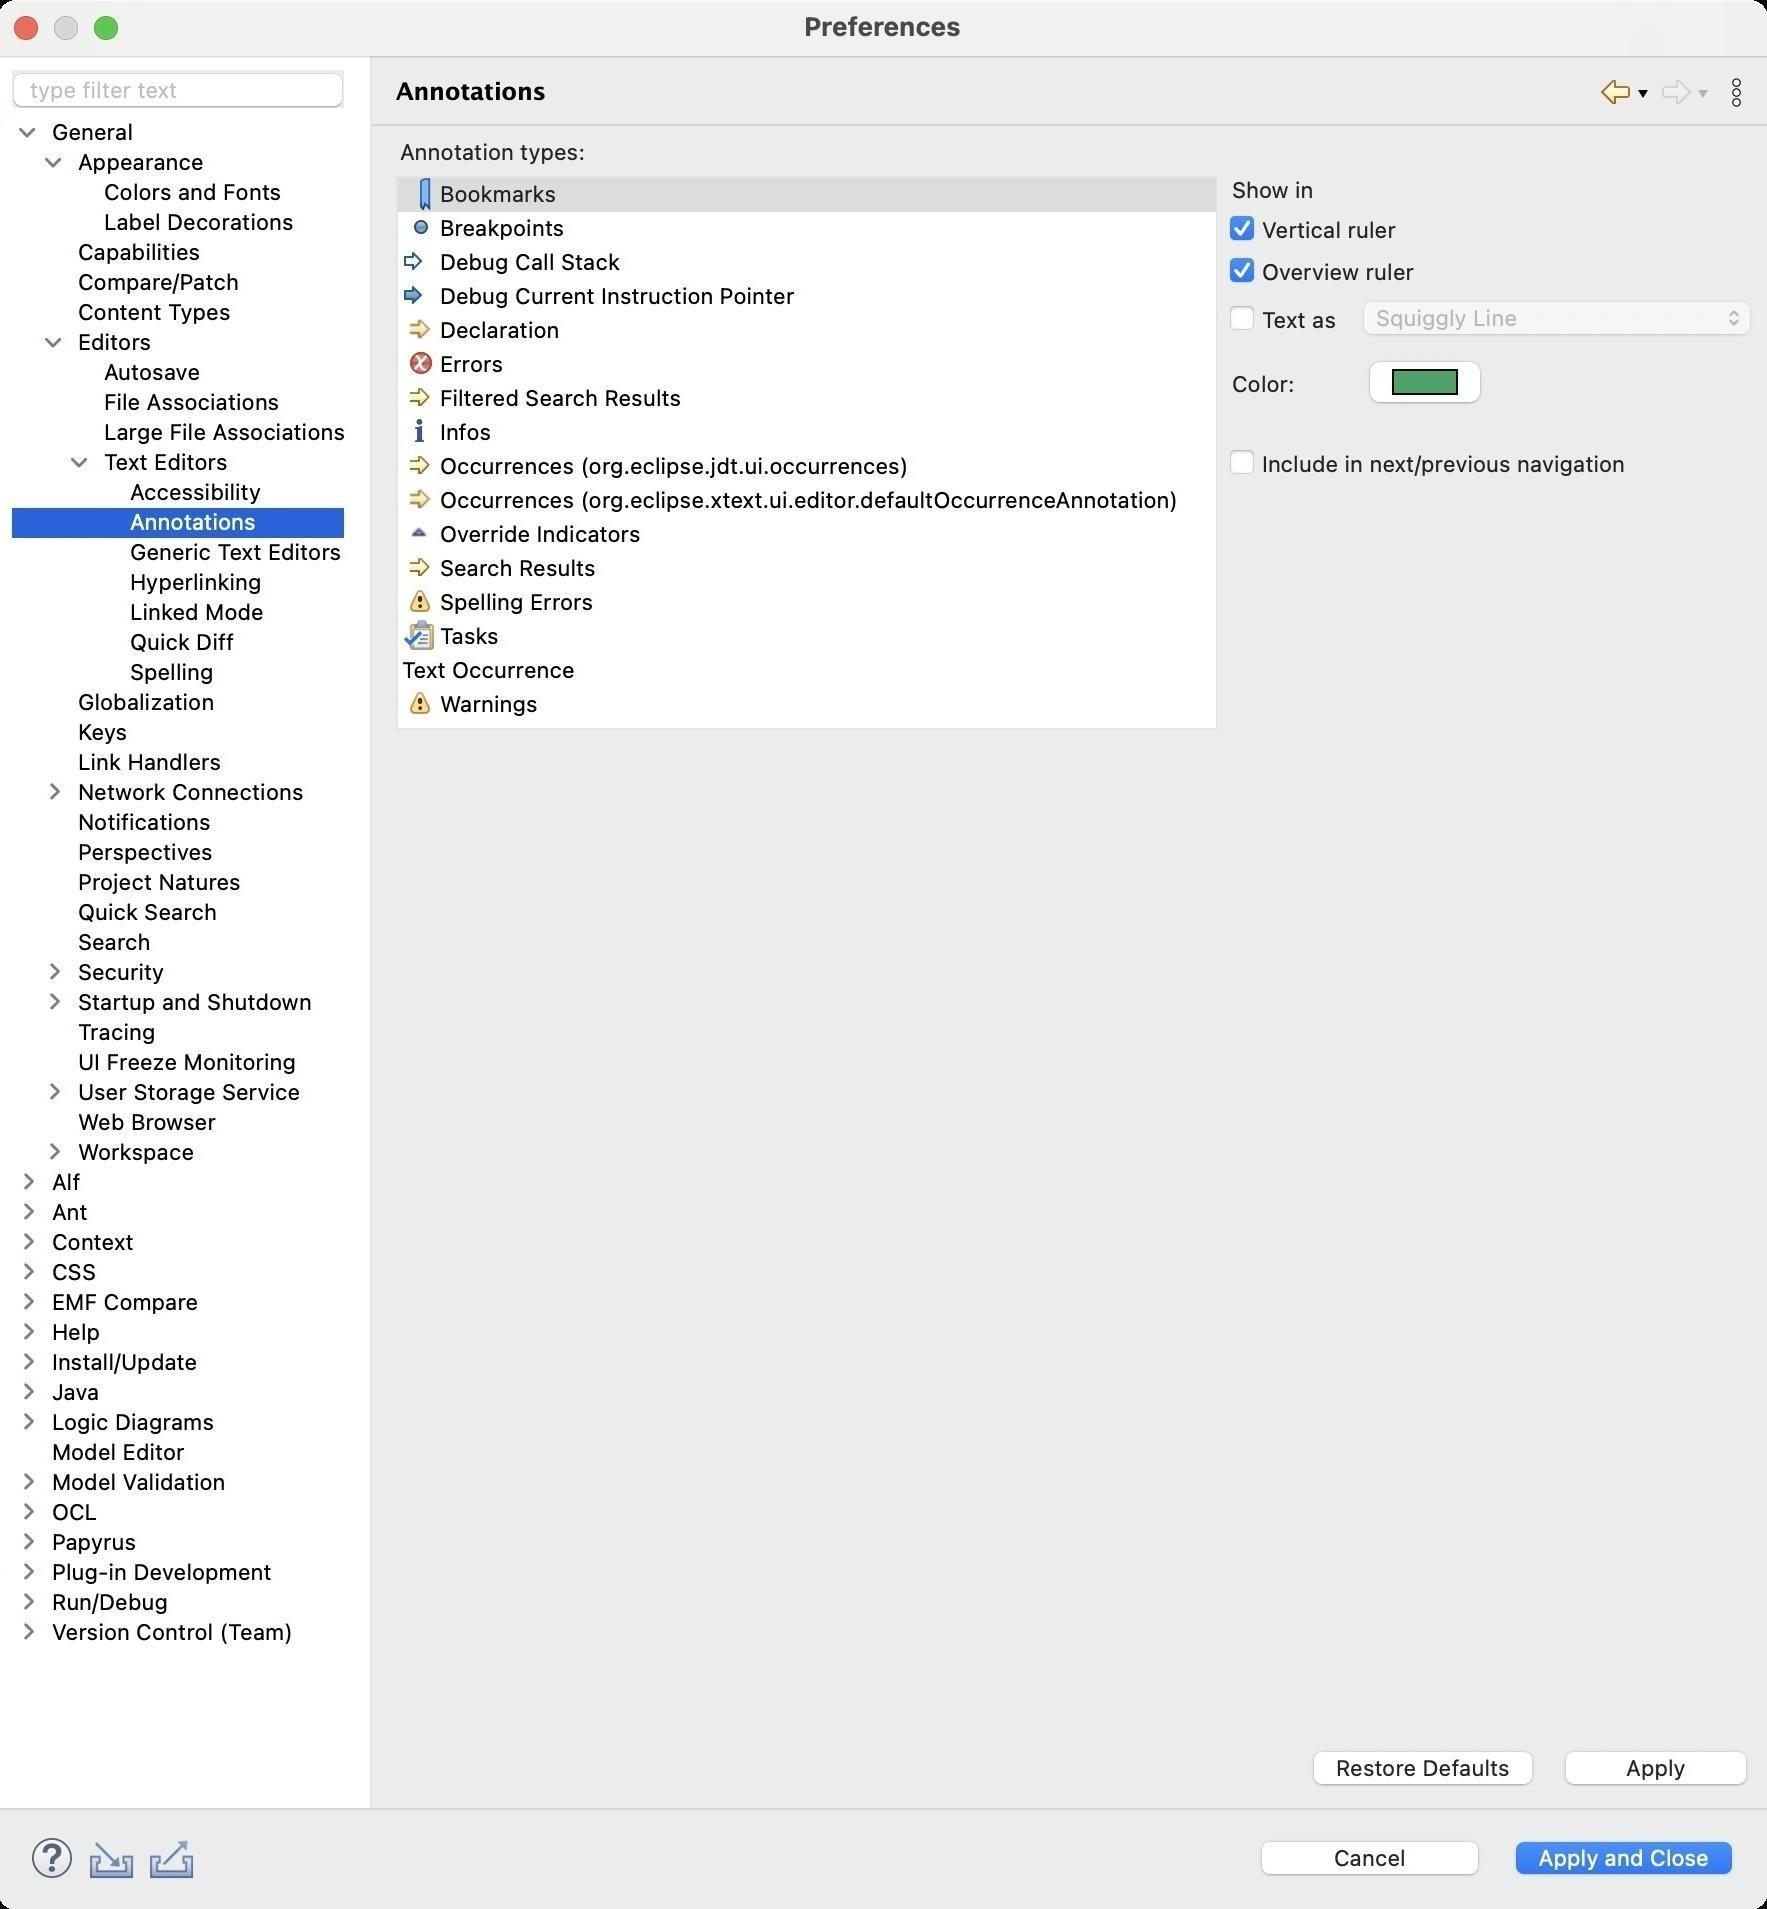
Accessibility tree:
{"name": "Preferences", "role": "AXWindow", "description": null, "role_description": "standard window", "value": null, "position": "480.00;95.00", "size": "885;955", "children": [{"name": "Apply_and_Close", "role": "AXButton", "description": null, "role_description": "button", "value": null, "position": "753.00;917.00", "size": "120;27", "children": []}, {"name": "Cancel", "role": "AXButton", "description": null, "role_description": "button", "value": null, "position": "626.00;917.00", "size": "120;27", "children": []}, {"name": null, "role": "AXToolbar", "description": null, "role_description": "toolbar", "value": null, "position": "12.00;915.00", "size": "90;30", "children": [{"name": "Help", "role": "AXCheckBox", "description": null, "role_description": "checkbox", "value": 0, "position": "12.00;915.00", "size": "30;30", "children": []}, {"name": "Import", "role": "AXButton", "description": null, "role_description": "button", "value": null, "position": "42.00;915.00", "size": "30;30", "children": []}, {"name": "Export", "role": "AXButton", "description": null, "role_description": "button", "value": null, "position": "72.00;915.00", "size": "30;30", "children": []}]}, {"name": null, "role": "AXScrollArea", "description": null, "role_description": "scroll area", "value": null, "position": "199.00;69.00", "size": "681;830", "children": [{"name": "Apply", "role": "AXButton", "description": null, "role_description": "button", "value": null, "position": "778.00;872.00", "size": "102;27", "children": []}, {"name": "Restore_Defaults", "role": "AXButton", "description": null, "role_description": "button", "value": null, "position": "652.00;872.00", "size": "121;27", "children": []}, {"name": "Include_in_next/previous_navigation", "role": "AXCheckBox", "description": null, "role_description": "checkbox", "value": 0, "position": "615.00;224.00", "size": "203;16", "children": []}, {"name": null, "role": "AXStaticText", "description": null, "role_description": "text", "value": "", "position": "615.00;213.00", "size": "265;6", "children": []}, {"name": "Color_Selector", "role": "AXButton", "description": null, "role_description": "button", "value": null, "position": "679.00;176.00", "size": "69;32", "children": []}, {"name": null, "role": "AXStaticText", "description": null, "role_description": "text", "value": "Color:", "position": "615.00;185.00", "size": "36;14", "children": []}, {"name": null, "role": "AXPopUpButton", "description": null, "role_description": "pop up button", "value": "Squiggly Line", "position": "679.00;149.00", "size": "201;22", "children": []}, {"name": "Text_as", "role": "AXCheckBox", "description": null, "role_description": "checkbox", "value": 0, "position": "615.00;152.00", "size": "59;16", "children": []}, {"name": "Overview_ruler", "role": "AXCheckBox", "description": null, "role_description": "checkbox", "value": 1, "position": "615.00;128.00", "size": "98;16", "children": []}, {"name": "Vertical_ruler", "role": "AXCheckBox", "description": null, "role_description": "checkbox", "value": 1, "position": "615.00;107.00", "size": "89;16", "children": []}, {"name": null, "role": "AXStaticText", "description": null, "role_description": "text", "value": "Show in", "position": "615.00;88.00", "size": "45;14", "children": []}, {"name": null, "role": "AXScrollArea", "description": null, "role_description": "scroll area", "value": null, "position": "199.00;88.00", "size": "411;277", "children": [{"name": null, "role": "AXTable", "description": null, "role_description": "table", "value": null, "position": "200.00;89.00", "size": "409;289", "children": [{"name": null, "role": "AXRow", "description": null, "role_description": "table row", "value": null, "position": "200.00;89.00", "size": "409;17", "children": [{"name": null, "role": "AXStaticText", "description": null, "role_description": "text", "value": "Bookmarks", "position": "200.00;89.00", "size": "393;16", "children": []}]}, {"name": null, "role": "AXRow", "description": null, "role_description": "table row", "value": null, "position": "200.00;106.00", "size": "409;17", "children": [{"name": null, "role": "AXStaticText", "description": null, "role_description": "text", "value": "Breakpoints", "position": "200.00;106.00", "size": "393;16", "children": []}]}, {"name": null, "role": "AXRow", "description": null, "role_description": "table row", "value": null, "position": "200.00;123.00", "size": "409;17", "children": [{"name": null, "role": "AXStaticText", "description": null, "role_description": "text", "value": "Debug Call Stack", "position": "200.00;123.00", "size": "393;16", "children": []}]}, {"name": null, "role": "AXRow", "description": null, "role_description": "table row", "value": null, "position": "200.00;140.00", "size": "409;17", "children": [{"name": null, "role": "AXStaticText", "description": null, "role_description": "text", "value": "Debug Current Instruction Pointer", "position": "200.00;140.00", "size": "393;16", "children": []}]}, {"name": null, "role": "AXRow", "description": null, "role_description": "table row", "value": null, "position": "200.00;157.00", "size": "409;17", "children": [{"name": null, "role": "AXStaticText", "description": null, "role_description": "text", "value": "Declaration", "position": "200.00;157.00", "size": "393;16", "children": []}]}, {"name": null, "role": "AXRow", "description": null, "role_description": "table row", "value": null, "position": "200.00;174.00", "size": "409;17", "children": [{"name": null, "role": "AXStaticText", "description": null, "role_description": "text", "value": "Errors", "position": "200.00;174.00", "size": "393;16", "children": []}]}, {"name": null, "role": "AXRow", "description": null, "role_description": "table row", "value": null, "position": "200.00;191.00", "size": "409;17", "children": [{"name": null, "role": "AXStaticText", "description": null, "role_description": "text", "value": "Filtered Search Results", "position": "200.00;191.00", "size": "393;16", "children": []}]}, {"name": null, "role": "AXRow", "description": null, "role_description": "table row", "value": null, "position": "200.00;208.00", "size": "409;17", "children": [{"name": null, "role": "AXStaticText", "description": null, "role_description": "text", "value": "Infos", "position": "200.00;208.00", "size": "393;16", "children": []}]}, {"name": null, "role": "AXRow", "description": null, "role_description": "table row", "value": null, "position": "200.00;225.00", "size": "409;17", "children": [{"name": null, "role": "AXStaticText", "description": null, "role_description": "text", "value": "Occurrences (org.eclipse.jdt.ui.occurrences)", "position": "200.00;225.00", "size": "393;16", "children": []}]}, {"name": null, "role": "AXRow", "description": null, "role_description": "table row", "value": null, "position": "200.00;242.00", "size": "409;17", "children": [{"name": null, "role": "AXStaticText", "description": null, "role_description": "text", "value": "Occurrences (org.eclipse.xtext.ui.editor.defaultOccurrenceAnnotation)", "position": "200.00;242.00", "size": "393;16", "children": []}]}, {"name": null, "role": "AXRow", "description": null, "role_description": "table row", "value": null, "position": "200.00;259.00", "size": "409;17", "children": [{"name": null, "role": "AXStaticText", "description": null, "role_description": "text", "value": "Override Indicators", "position": "200.00;259.00", "size": "393;16", "children": []}]}, {"name": null, "role": "AXRow", "description": null, "role_description": "table row", "value": null, "position": "200.00;276.00", "size": "409;17", "children": [{"name": null, "role": "AXStaticText", "description": null, "role_description": "text", "value": "Search Results", "position": "200.00;276.00", "size": "393;16", "children": []}]}, {"name": null, "role": "AXRow", "description": null, "role_description": "table row", "value": null, "position": "200.00;293.00", "size": "409;17", "children": [{"name": null, "role": "AXStaticText", "description": null, "role_description": "text", "value": "Spelling Errors", "position": "200.00;293.00", "size": "393;16", "children": []}]}, {"name": null, "role": "AXRow", "description": null, "role_description": "table row", "value": null, "position": "200.00;310.00", "size": "409;17", "children": [{"name": null, "role": "AXStaticText", "description": null, "role_description": "text", "value": "Tasks", "position": "200.00;310.00", "size": "393;16", "children": []}]}, {"name": null, "role": "AXRow", "description": null, "role_description": "table row", "value": null, "position": "200.00;327.00", "size": "409;17", "children": [{"name": null, "role": "AXStaticText", "description": null, "role_description": "text", "value": "Text Occurrence", "position": "200.00;327.00", "size": "393;16", "children": []}]}, {"name": null, "role": "AXRow", "description": null, "role_description": "table row", "value": null, "position": "200.00;344.00", "size": "409;17", "children": [{"name": null, "role": "AXStaticText", "description": null, "role_description": "text", "value": "Warnings", "position": "200.00;344.00", "size": "393;16", "children": []}]}, {"name": null, "role": "AXRow", "description": null, "role_description": "table row", "value": null, "position": "200.00;361.00", "size": "409;17", "children": [{"name": null, "role": "AXStaticText", "description": null, "role_description": "text", "value": "Write Occurrences", "position": "200.00;361.00", "size": "393;16", "children": []}]}, {"name": null, "role": "AXColumn", "description": null, "role_description": "column", "value": null, "position": "200.00;89.00", "size": "394;289", "children": []}]}, {"name": null, "role": "AXScrollBar", "description": null, "role_description": "scroll bar", "value": 0.0, "position": "593.00;89.00", "size": "16;275", "children": [{"name": null, "role": "AXValueIndicator", "description": null, "role_description": "value indicator", "value": 0.0, "position": "597.00;90.00", "size": "12;260", "children": []}, {"name": null, "role": "AXButton", "description": null, "role_description": "increment arrow button", "value": null, "position": "593.00;89.00", "size": "0;0", "children": []}, {"name": null, "role": "AXButton", "description": null, "role_description": "decrement arrow button", "value": null, "position": "593.00;89.00", "size": "0;0", "children": []}, {"name": null, "role": "AXButton", "description": null, "role_description": "increment page button", "value": null, "position": "597.00;350.00", "size": "12;14", "children": []}, {"name": null, "role": "AXButton", "description": null, "role_description": "decrement page button", "value": null, "position": "597.00;89.00", "size": "12;1", "children": []}]}]}, {"name": null, "role": "AXStaticText", "description": null, "role_description": "text", "value": "Annotation types:", "position": "199.00;69.00", "size": "681;14", "children": []}]}, {"name": null, "role": "AXToolbar", "description": "", "role_description": "toolbar", "value": null, "position": "798.00;35.00", "size": "82;22", "children": [{"name": "Back_to_Accessibility", "role": "AXMenuButton", "description": null, "role_description": "menu button", "value": null, "position": "798.00;35.00", "size": "22;22", "children": []}, {"name": "Forward", "role": "AXMenuButton", "description": null, "role_description": "menu button", "value": null, "position": "828.00;35.00", "size": "22;22", "children": []}, {"name": "Additional_Dialog_Actions", "role": "AXButton", "description": null, "role_description": "button", "value": null, "position": "858.00;35.00", "size": "22;22", "children": []}]}, {"name": null, "role": "AXStaticText", "description": "", "role_description": "text", "value": "Annotations", "position": "196.00;35.00", "size": "595;21", "children": []}, {"name": null, "role": "AXSplitter", "description": null, "role_description": "splitter", "value": 180, "position": "180.00;28.00", "size": "5;876", "children": []}, {"name": null, "role": "AXScrollArea", "description": null, "role_description": "scroll area", "value": null, "position": "7.00;59.00", "size": "166;845", "children": [{"name": null, "role": "AXOutline", "description": null, "role_description": "outline", "value": null, "position": "7.00;59.00", "size": "167;845", "children": [{"name": null, "role": "AXRow", "description": null, "role_description": "outline row", "value": null, "position": "7.00;59.00", "size": "167;15", "children": [{"name": null, "role": "AXGroup", "description": null, "role_description": "group", "value": null, "position": "7.00;59.00", "size": "167;15", "children": [{"name": null, "role": "AXDisclosureTriangle", "description": null, "role_description": "disclosure triangle", "value": 1, "position": "9.00;59.00", "size": "12;14", "children": []}, {"name": null, "role": "AXStaticText", "description": null, "role_description": "text", "value": "General", "position": "25.00;59.00", "size": "148;14", "children": []}]}]}, {"name": null, "role": "AXRow", "description": null, "role_description": "outline row", "value": null, "position": "7.00;74.00", "size": "167;15", "children": [{"name": null, "role": "AXGroup", "description": null, "role_description": "group", "value": null, "position": "7.00;74.00", "size": "167;15", "children": [{"name": null, "role": "AXDisclosureTriangle", "description": null, "role_description": "disclosure triangle", "value": 1, "position": "22.00;74.00", "size": "12;14", "children": []}, {"name": null, "role": "AXStaticText", "description": null, "role_description": "text", "value": "Appearance", "position": "38.00;74.00", "size": "135;14", "children": []}]}]}, {"name": null, "role": "AXRow", "description": null, "role_description": "outline row", "value": null, "position": "7.00;89.00", "size": "167;15", "children": [{"name": null, "role": "AXStaticText", "description": null, "role_description": "text", "value": "Colors and Fonts", "position": "51.00;89.00", "size": "122;14", "children": []}]}, {"name": null, "role": "AXRow", "description": null, "role_description": "outline row", "value": null, "position": "7.00;104.00", "size": "167;15", "children": [{"name": null, "role": "AXStaticText", "description": null, "role_description": "text", "value": "Label Decorations", "position": "51.00;104.00", "size": "122;14", "children": []}]}, {"name": null, "role": "AXRow", "description": null, "role_description": "outline row", "value": null, "position": "7.00;119.00", "size": "167;15", "children": [{"name": null, "role": "AXStaticText", "description": null, "role_description": "text", "value": "Capabilities", "position": "38.00;119.00", "size": "135;14", "children": []}]}, {"name": null, "role": "AXRow", "description": null, "role_description": "outline row", "value": null, "position": "7.00;134.00", "size": "167;15", "children": [{"name": null, "role": "AXStaticText", "description": null, "role_description": "text", "value": "Compare/Patch", "position": "38.00;134.00", "size": "135;14", "children": []}]}, {"name": null, "role": "AXRow", "description": null, "role_description": "outline row", "value": null, "position": "7.00;149.00", "size": "167;15", "children": [{"name": null, "role": "AXStaticText", "description": null, "role_description": "text", "value": "Content Types", "position": "38.00;149.00", "size": "135;14", "children": []}]}, {"name": null, "role": "AXRow", "description": null, "role_description": "outline row", "value": null, "position": "7.00;164.00", "size": "167;15", "children": [{"name": null, "role": "AXGroup", "description": null, "role_description": "group", "value": null, "position": "7.00;164.00", "size": "167;15", "children": [{"name": null, "role": "AXDisclosureTriangle", "description": null, "role_description": "disclosure triangle", "value": 1, "position": "22.00;164.00", "size": "12;14", "children": []}, {"name": null, "role": "AXStaticText", "description": null, "role_description": "text", "value": "Editors", "position": "38.00;164.00", "size": "135;14", "children": []}]}]}, {"name": null, "role": "AXRow", "description": null, "role_description": "outline row", "value": null, "position": "7.00;179.00", "size": "167;15", "children": [{"name": null, "role": "AXStaticText", "description": null, "role_description": "text", "value": "Autosave", "position": "51.00;179.00", "size": "122;14", "children": []}]}, {"name": null, "role": "AXRow", "description": null, "role_description": "outline row", "value": null, "position": "7.00;194.00", "size": "167;15", "children": [{"name": null, "role": "AXStaticText", "description": null, "role_description": "text", "value": "File Associations", "position": "51.00;194.00", "size": "122;14", "children": []}]}, {"name": null, "role": "AXRow", "description": null, "role_description": "outline row", "value": null, "position": "7.00;209.00", "size": "167;15", "children": [{"name": null, "role": "AXStaticText", "description": null, "role_description": "text", "value": "Large File Associations", "position": "51.00;209.00", "size": "122;14", "children": []}]}, {"name": null, "role": "AXRow", "description": null, "role_description": "outline row", "value": null, "position": "7.00;224.00", "size": "167;15", "children": [{"name": null, "role": "AXGroup", "description": null, "role_description": "group", "value": null, "position": "7.00;224.00", "size": "167;15", "children": [{"name": null, "role": "AXDisclosureTriangle", "description": null, "role_description": "disclosure triangle", "value": 1, "position": "35.00;224.00", "size": "12;14", "children": []}, {"name": null, "role": "AXStaticText", "description": null, "role_description": "text", "value": "Text Editors", "position": "51.00;224.00", "size": "122;14", "children": []}]}]}, {"name": null, "role": "AXRow", "description": null, "role_description": "outline row", "value": null, "position": "7.00;239.00", "size": "167;15", "children": [{"name": null, "role": "AXStaticText", "description": null, "role_description": "text", "value": "Accessibility", "position": "64.00;239.00", "size": "109;14", "children": []}]}, {"name": null, "role": "AXRow", "description": null, "role_description": "outline row", "value": null, "position": "7.00;254.00", "size": "167;15", "children": [{"name": null, "role": "AXStaticText", "description": null, "role_description": "text", "value": "Annotations", "position": "64.00;254.00", "size": "109;14", "children": []}]}, {"name": null, "role": "AXRow", "description": null, "role_description": "outline row", "value": null, "position": "7.00;269.00", "size": "167;15", "children": [{"name": null, "role": "AXStaticText", "description": null, "role_description": "text", "value": "Generic Text Editors", "position": "64.00;269.00", "size": "109;14", "children": []}]}, {"name": null, "role": "AXRow", "description": null, "role_description": "outline row", "value": null, "position": "7.00;284.00", "size": "167;15", "children": [{"name": null, "role": "AXStaticText", "description": null, "role_description": "text", "value": "Hyperlinking", "position": "64.00;284.00", "size": "109;14", "children": []}]}, {"name": null, "role": "AXRow", "description": null, "role_description": "outline row", "value": null, "position": "7.00;299.00", "size": "167;15", "children": [{"name": null, "role": "AXStaticText", "description": null, "role_description": "text", "value": "Linked Mode", "position": "64.00;299.00", "size": "109;14", "children": []}]}, {"name": null, "role": "AXRow", "description": null, "role_description": "outline row", "value": null, "position": "7.00;314.00", "size": "167;15", "children": [{"name": null, "role": "AXStaticText", "description": null, "role_description": "text", "value": "Quick Diff", "position": "64.00;314.00", "size": "109;14", "children": []}]}, {"name": null, "role": "AXRow", "description": null, "role_description": "outline row", "value": null, "position": "7.00;329.00", "size": "167;15", "children": [{"name": null, "role": "AXStaticText", "description": null, "role_description": "text", "value": "Spelling", "position": "64.00;329.00", "size": "109;14", "children": []}]}, {"name": null, "role": "AXRow", "description": null, "role_description": "outline row", "value": null, "position": "7.00;344.00", "size": "167;15", "children": [{"name": null, "role": "AXStaticText", "description": null, "role_description": "text", "value": "Globalization", "position": "38.00;344.00", "size": "135;14", "children": []}]}, {"name": null, "role": "AXRow", "description": null, "role_description": "outline row", "value": null, "position": "7.00;359.00", "size": "167;15", "children": [{"name": null, "role": "AXStaticText", "description": null, "role_description": "text", "value": "Keys", "position": "38.00;359.00", "size": "135;14", "children": []}]}, {"name": null, "role": "AXRow", "description": null, "role_description": "outline row", "value": null, "position": "7.00;374.00", "size": "167;15", "children": [{"name": null, "role": "AXStaticText", "description": null, "role_description": "text", "value": "Link Handlers", "position": "38.00;374.00", "size": "135;14", "children": []}]}, {"name": null, "role": "AXRow", "description": null, "role_description": "outline row", "value": null, "position": "7.00;389.00", "size": "167;15", "children": [{"name": null, "role": "AXGroup", "description": null, "role_description": "group", "value": null, "position": "7.00;389.00", "size": "167;15", "children": [{"name": null, "role": "AXDisclosureTriangle", "description": null, "role_description": "disclosure triangle", "value": 0, "position": "22.00;389.00", "size": "12;14", "children": []}, {"name": null, "role": "AXStaticText", "description": null, "role_description": "text", "value": "Network Connections", "position": "38.00;389.00", "size": "135;14", "children": []}]}]}, {"name": null, "role": "AXRow", "description": null, "role_description": "outline row", "value": null, "position": "7.00;404.00", "size": "167;15", "children": [{"name": null, "role": "AXStaticText", "description": null, "role_description": "text", "value": "Notifications", "position": "38.00;404.00", "size": "135;14", "children": []}]}, {"name": null, "role": "AXRow", "description": null, "role_description": "outline row", "value": null, "position": "7.00;419.00", "size": "167;15", "children": [{"name": null, "role": "AXStaticText", "description": null, "role_description": "text", "value": "Perspectives", "position": "38.00;419.00", "size": "135;14", "children": []}]}, {"name": null, "role": "AXRow", "description": null, "role_description": "outline row", "value": null, "position": "7.00;434.00", "size": "167;15", "children": [{"name": null, "role": "AXStaticText", "description": null, "role_description": "text", "value": "Project Natures", "position": "38.00;434.00", "size": "135;14", "children": []}]}, {"name": null, "role": "AXRow", "description": null, "role_description": "outline row", "value": null, "position": "7.00;449.00", "size": "167;15", "children": [{"name": null, "role": "AXStaticText", "description": null, "role_description": "text", "value": "Quick Search", "position": "38.00;449.00", "size": "135;14", "children": []}]}, {"name": null, "role": "AXRow", "description": null, "role_description": "outline row", "value": null, "position": "7.00;464.00", "size": "167;15", "children": [{"name": null, "role": "AXStaticText", "description": null, "role_description": "text", "value": "Search", "position": "38.00;464.00", "size": "135;14", "children": []}]}, {"name": null, "role": "AXRow", "description": null, "role_description": "outline row", "value": null, "position": "7.00;479.00", "size": "167;15", "children": [{"name": null, "role": "AXGroup", "description": null, "role_description": "group", "value": null, "position": "7.00;479.00", "size": "167;15", "children": [{"name": null, "role": "AXDisclosureTriangle", "description": null, "role_description": "disclosure triangle", "value": 0, "position": "22.00;479.00", "size": "12;14", "children": []}, {"name": null, "role": "AXStaticText", "description": null, "role_description": "text", "value": "Security", "position": "38.00;479.00", "size": "135;14", "children": []}]}]}, {"name": null, "role": "AXRow", "description": null, "role_description": "outline row", "value": null, "position": "7.00;494.00", "size": "167;15", "children": [{"name": null, "role": "AXGroup", "description": null, "role_description": "group", "value": null, "position": "7.00;494.00", "size": "167;15", "children": [{"name": null, "role": "AXDisclosureTriangle", "description": null, "role_description": "disclosure triangle", "value": 0, "position": "22.00;494.00", "size": "12;14", "children": []}, {"name": null, "role": "AXStaticText", "description": null, "role_description": "text", "value": "Startup and Shutdown", "position": "38.00;494.00", "size": "135;14", "children": []}]}]}, {"name": null, "role": "AXRow", "description": null, "role_description": "outline row", "value": null, "position": "7.00;509.00", "size": "167;15", "children": [{"name": null, "role": "AXStaticText", "description": null, "role_description": "text", "value": "Tracing", "position": "38.00;509.00", "size": "135;14", "children": []}]}, {"name": null, "role": "AXRow", "description": null, "role_description": "outline row", "value": null, "position": "7.00;524.00", "size": "167;15", "children": [{"name": null, "role": "AXStaticText", "description": null, "role_description": "text", "value": "UI Freeze Monitoring", "position": "38.00;524.00", "size": "135;14", "children": []}]}, {"name": null, "role": "AXRow", "description": null, "role_description": "outline row", "value": null, "position": "7.00;539.00", "size": "167;15", "children": [{"name": null, "role": "AXGroup", "description": null, "role_description": "group", "value": null, "position": "7.00;539.00", "size": "167;15", "children": [{"name": null, "role": "AXDisclosureTriangle", "description": null, "role_description": "disclosure triangle", "value": 0, "position": "22.00;539.00", "size": "12;14", "children": []}, {"name": null, "role": "AXStaticText", "description": null, "role_description": "text", "value": "User Storage Service", "position": "38.00;539.00", "size": "135;14", "children": []}]}]}, {"name": null, "role": "AXRow", "description": null, "role_description": "outline row", "value": null, "position": "7.00;554.00", "size": "167;15", "children": [{"name": null, "role": "AXStaticText", "description": null, "role_description": "text", "value": "Web Browser", "position": "38.00;554.00", "size": "135;14", "children": []}]}, {"name": null, "role": "AXRow", "description": null, "role_description": "outline row", "value": null, "position": "7.00;569.00", "size": "167;15", "children": [{"name": null, "role": "AXGroup", "description": null, "role_description": "group", "value": null, "position": "7.00;569.00", "size": "167;15", "children": [{"name": null, "role": "AXDisclosureTriangle", "description": null, "role_description": "disclosure triangle", "value": 0, "position": "22.00;569.00", "size": "12;14", "children": []}, {"name": null, "role": "AXStaticText", "description": null, "role_description": "text", "value": "Workspace", "position": "38.00;569.00", "size": "135;14", "children": []}]}]}, {"name": null, "role": "AXRow", "description": null, "role_description": "outline row", "value": null, "position": "7.00;584.00", "size": "167;15", "children": [{"name": null, "role": "AXGroup", "description": null, "role_description": "group", "value": null, "position": "7.00;584.00", "size": "167;15", "children": [{"name": null, "role": "AXDisclosureTriangle", "description": null, "role_description": "disclosure triangle", "value": 0, "position": "9.00;584.00", "size": "12;14", "children": []}, {"name": null, "role": "AXStaticText", "description": null, "role_description": "text", "value": "Alf", "position": "25.00;584.00", "size": "148;14", "children": []}]}]}, {"name": null, "role": "AXRow", "description": null, "role_description": "outline row", "value": null, "position": "7.00;599.00", "size": "167;15", "children": [{"name": null, "role": "AXGroup", "description": null, "role_description": "group", "value": null, "position": "7.00;599.00", "size": "167;15", "children": [{"name": null, "role": "AXDisclosureTriangle", "description": null, "role_description": "disclosure triangle", "value": 0, "position": "9.00;599.00", "size": "12;14", "children": []}, {"name": null, "role": "AXStaticText", "description": null, "role_description": "text", "value": "Ant", "position": "25.00;599.00", "size": "148;14", "children": []}]}]}, {"name": null, "role": "AXRow", "description": null, "role_description": "outline row", "value": null, "position": "7.00;614.00", "size": "167;15", "children": [{"name": null, "role": "AXGroup", "description": null, "role_description": "group", "value": null, "position": "7.00;614.00", "size": "167;15", "children": [{"name": null, "role": "AXDisclosureTriangle", "description": null, "role_description": "disclosure triangle", "value": 0, "position": "9.00;614.00", "size": "12;14", "children": []}, {"name": null, "role": "AXStaticText", "description": null, "role_description": "text", "value": "Context", "position": "25.00;614.00", "size": "148;14", "children": []}]}]}, {"name": null, "role": "AXRow", "description": null, "role_description": "outline row", "value": null, "position": "7.00;629.00", "size": "167;15", "children": [{"name": null, "role": "AXGroup", "description": null, "role_description": "group", "value": null, "position": "7.00;629.00", "size": "167;15", "children": [{"name": null, "role": "AXDisclosureTriangle", "description": null, "role_description": "disclosure triangle", "value": 0, "position": "9.00;629.00", "size": "12;14", "children": []}, {"name": null, "role": "AXStaticText", "description": null, "role_description": "text", "value": "CSS", "position": "25.00;629.00", "size": "148;14", "children": []}]}]}, {"name": null, "role": "AXRow", "description": null, "role_description": "outline row", "value": null, "position": "7.00;644.00", "size": "167;15", "children": [{"name": null, "role": "AXGroup", "description": null, "role_description": "group", "value": null, "position": "7.00;644.00", "size": "167;15", "children": [{"name": null, "role": "AXDisclosureTriangle", "description": null, "role_description": "disclosure triangle", "value": 0, "position": "9.00;644.00", "size": "12;14", "children": []}, {"name": null, "role": "AXStaticText", "description": null, "role_description": "text", "value": "EMF Compare", "position": "25.00;644.00", "size": "148;14", "children": []}]}]}, {"name": null, "role": "AXRow", "description": null, "role_description": "outline row", "value": null, "position": "7.00;659.00", "size": "167;15", "children": [{"name": null, "role": "AXGroup", "description": null, "role_description": "group", "value": null, "position": "7.00;659.00", "size": "167;15", "children": [{"name": null, "role": "AXDisclosureTriangle", "description": null, "role_description": "disclosure triangle", "value": 0, "position": "9.00;659.00", "size": "12;14", "children": []}, {"name": null, "role": "AXStaticText", "description": null, "role_description": "text", "value": "Help", "position": "25.00;659.00", "size": "148;14", "children": []}]}]}, {"name": null, "role": "AXRow", "description": null, "role_description": "outline row", "value": null, "position": "7.00;674.00", "size": "167;15", "children": [{"name": null, "role": "AXGroup", "description": null, "role_description": "group", "value": null, "position": "7.00;674.00", "size": "167;15", "children": [{"name": null, "role": "AXDisclosureTriangle", "description": null, "role_description": "disclosure triangle", "value": 0, "position": "9.00;674.00", "size": "12;14", "children": []}, {"name": null, "role": "AXStaticText", "description": null, "role_description": "text", "value": "Install/Update", "position": "25.00;674.00", "size": "148;14", "children": []}]}]}, {"name": null, "role": "AXRow", "description": null, "role_description": "outline row", "value": null, "position": "7.00;689.00", "size": "167;15", "children": [{"name": null, "role": "AXGroup", "description": null, "role_description": "group", "value": null, "position": "7.00;689.00", "size": "167;15", "children": [{"name": null, "role": "AXDisclosureTriangle", "description": null, "role_description": "disclosure triangle", "value": 0, "position": "9.00;689.00", "size": "12;14", "children": []}, {"name": null, "role": "AXStaticText", "description": null, "role_description": "text", "value": "Java", "position": "25.00;689.00", "size": "148;14", "children": []}]}]}, {"name": null, "role": "AXRow", "description": null, "role_description": "outline row", "value": null, "position": "7.00;704.00", "size": "167;15", "children": [{"name": null, "role": "AXGroup", "description": null, "role_description": "group", "value": null, "position": "7.00;704.00", "size": "167;15", "children": [{"name": null, "role": "AXDisclosureTriangle", "description": null, "role_description": "disclosure triangle", "value": 0, "position": "9.00;704.00", "size": "12;14", "children": []}, {"name": null, "role": "AXStaticText", "description": null, "role_description": "text", "value": "Logic Diagrams", "position": "25.00;704.00", "size": "148;14", "children": []}]}]}, {"name": null, "role": "AXRow", "description": null, "role_description": "outline row", "value": null, "position": "7.00;719.00", "size": "167;15", "children": [{"name": null, "role": "AXStaticText", "description": null, "role_description": "text", "value": "Model Editor", "position": "25.00;719.00", "size": "148;14", "children": []}]}, {"name": null, "role": "AXRow", "description": null, "role_description": "outline row", "value": null, "position": "7.00;734.00", "size": "167;15", "children": [{"name": null, "role": "AXGroup", "description": null, "role_description": "group", "value": null, "position": "7.00;734.00", "size": "167;15", "children": [{"name": null, "role": "AXDisclosureTriangle", "description": null, "role_description": "disclosure triangle", "value": 0, "position": "9.00;734.00", "size": "12;14", "children": []}, {"name": null, "role": "AXStaticText", "description": null, "role_description": "text", "value": "Model Validation", "position": "25.00;734.00", "size": "148;14", "children": []}]}]}, {"name": null, "role": "AXRow", "description": null, "role_description": "outline row", "value": null, "position": "7.00;749.00", "size": "167;15", "children": [{"name": null, "role": "AXGroup", "description": null, "role_description": "group", "value": null, "position": "7.00;749.00", "size": "167;15", "children": [{"name": null, "role": "AXDisclosureTriangle", "description": null, "role_description": "disclosure triangle", "value": 0, "position": "9.00;749.00", "size": "12;14", "children": []}, {"name": null, "role": "AXStaticText", "description": null, "role_description": "text", "value": "OCL", "position": "25.00;749.00", "size": "148;14", "children": []}]}]}, {"name": null, "role": "AXRow", "description": null, "role_description": "outline row", "value": null, "position": "7.00;764.00", "size": "167;15", "children": [{"name": null, "role": "AXGroup", "description": null, "role_description": "group", "value": null, "position": "7.00;764.00", "size": "167;15", "children": [{"name": null, "role": "AXDisclosureTriangle", "description": null, "role_description": "disclosure triangle", "value": 0, "position": "9.00;764.00", "size": "12;14", "children": []}, {"name": null, "role": "AXStaticText", "description": null, "role_description": "text", "value": "Papyrus", "position": "25.00;764.00", "size": "148;14", "children": []}]}]}, {"name": null, "role": "AXRow", "description": null, "role_description": "outline row", "value": null, "position": "7.00;779.00", "size": "167;15", "children": [{"name": null, "role": "AXGroup", "description": null, "role_description": "group", "value": null, "position": "7.00;779.00", "size": "167;15", "children": [{"name": null, "role": "AXDisclosureTriangle", "description": null, "role_description": "disclosure triangle", "value": 0, "position": "9.00;779.00", "size": "12;14", "children": []}, {"name": null, "role": "AXStaticText", "description": null, "role_description": "text", "value": "Plug-in Development", "position": "25.00;779.00", "size": "148;14", "children": []}]}]}, {"name": null, "role": "AXRow", "description": null, "role_description": "outline row", "value": null, "position": "7.00;794.00", "size": "167;15", "children": [{"name": null, "role": "AXGroup", "description": null, "role_description": "group", "value": null, "position": "7.00;794.00", "size": "167;15", "children": [{"name": null, "role": "AXDisclosureTriangle", "description": null, "role_description": "disclosure triangle", "value": 0, "position": "9.00;794.00", "size": "12;14", "children": []}, {"name": null, "role": "AXStaticText", "description": null, "role_description": "text", "value": "Run/Debug", "position": "25.00;794.00", "size": "148;14", "children": []}]}]}, {"name": null, "role": "AXRow", "description": null, "role_description": "outline row", "value": null, "position": "7.00;809.00", "size": "167;15", "children": [{"name": null, "role": "AXGroup", "description": null, "role_description": "group", "value": null, "position": "7.00;809.00", "size": "167;15", "children": [{"name": null, "role": "AXDisclosureTriangle", "description": null, "role_description": "disclosure triangle", "value": 0, "position": "9.00;809.00", "size": "12;14", "children": []}, {"name": null, "role": "AXStaticText", "description": null, "role_description": "text", "value": "Version Control (Team)", "position": "25.00;809.00", "size": "148;14", "children": []}]}]}, {"name": null, "role": "AXColumn", "description": null, "role_description": "column", "value": null, "position": "7.00;59.00", "size": "167;845", "children": []}]}, {"name": null, "role": "AXScrollBar", "description": null, "role_description": "scroll bar", "value": 0.0, "position": "7.00;888.00", "size": "166;16", "children": [{"name": null, "role": "AXValueIndicator", "description": null, "role_description": "value indicator", "value": 0.0, "position": "8.00;892.00", "size": "163;12", "children": []}, {"name": null, "role": "AXButton", "description": null, "role_description": "increment arrow button", "value": null, "position": "7.00;888.00", "size": "0;0", "children": []}, {"name": null, "role": "AXButton", "description": null, "role_description": "decrement arrow button", "value": null, "position": "7.00;888.00", "size": "0;0", "children": []}, {"name": null, "role": "AXButton", "description": null, "role_description": "increment page button", "value": null, "position": "171.50;892.00", "size": "2;12", "children": []}, {"name": null, "role": "AXButton", "description": null, "role_description": "decrement page button", "value": null, "position": "7.00;892.00", "size": "1;12", "children": []}]}]}, {"name": "type_filter_text", "role": "AXTextField", "description": null, "role_description": "search text field", "value": "", "position": "7.00;35.00", "size": "166;19", "children": []}, {"name": null, "role": "AXButton", "description": null, "role_description": "close button", "value": null, "position": "7.00;6.00", "size": "14;16", "children": []}, {"name": null, "role": "AXButton", "description": null, "role_description": "zoom button", "value": null, "position": "47.00;6.00", "size": "14;16", "children": [{"name": null, "role": "AXGroup", "description": null, "role_description": "group", "value": null, "position": "47.00;6.00", "size": "14;16", "children": [{"name": null, "role": "AXGroup", "description": null, "role_description": "group", "value": null, "position": "47.00;6.00", "size": "14;16", "children": []}]}]}, {"name": null, "role": "AXButton", "description": null, "role_description": "minimize button", "value": null, "position": "27.00;6.00", "size": "14;16", "children": []}, {"name": null, "role": "AXStaticText", "description": null, "role_description": "text", "value": "Preferences", "position": "401.00;5.00", "size": "83;16", "children": []}]}